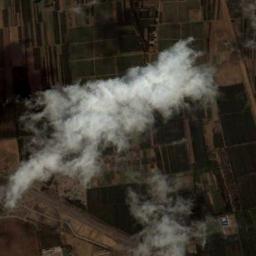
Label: cloud